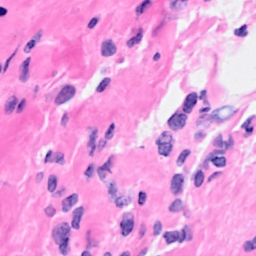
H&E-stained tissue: Breast